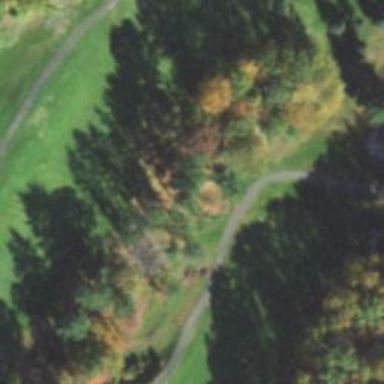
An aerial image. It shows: Golf fairway surrounded by grass.